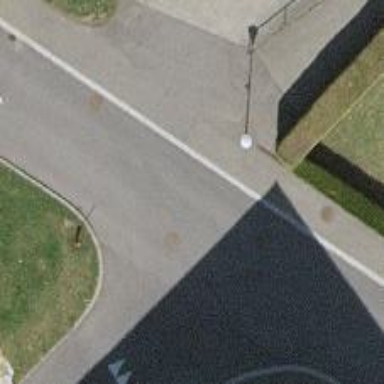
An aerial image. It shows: Traffic hump for calming the traffic.